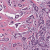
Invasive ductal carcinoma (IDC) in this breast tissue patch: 1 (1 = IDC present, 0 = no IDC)